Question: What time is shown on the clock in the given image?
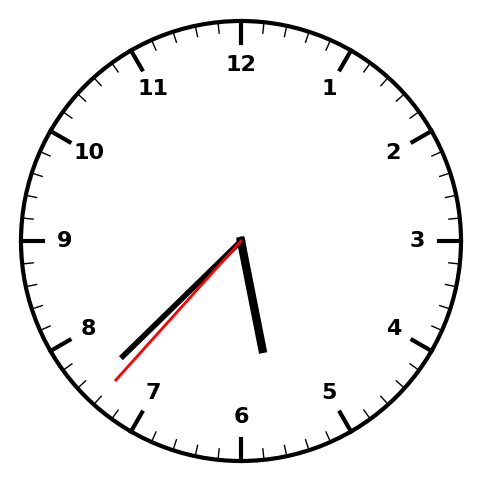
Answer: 05:37:37